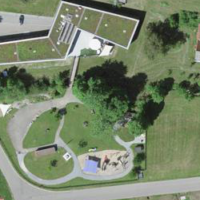
EUNIS habitat code: 52
Species observed at this site:
Alnus glutinosa